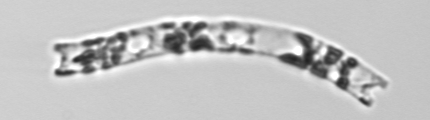
Label: Eucampia